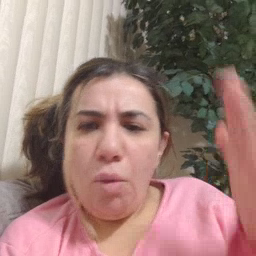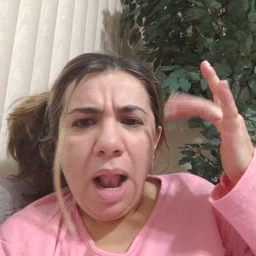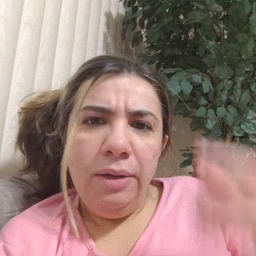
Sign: why